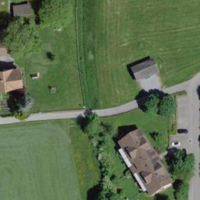
EUNIS habitat code: 25
Species observed at this site:
Carex acutiformis